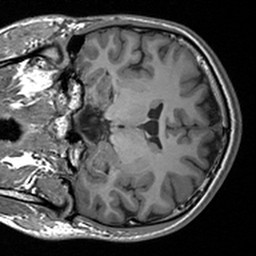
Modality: T1w
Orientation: coronal
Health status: healthy
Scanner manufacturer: siemens
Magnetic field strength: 3 T
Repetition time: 1.9 s
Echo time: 0.00227 s